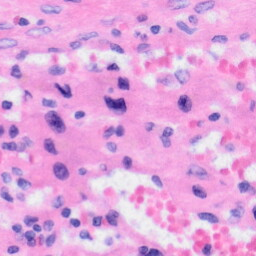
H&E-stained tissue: Liver